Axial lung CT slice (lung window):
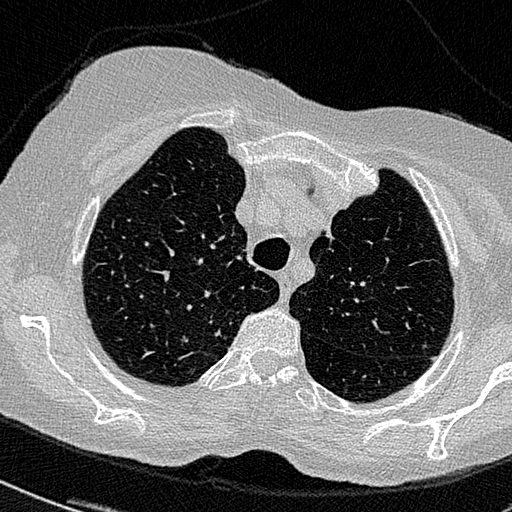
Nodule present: no